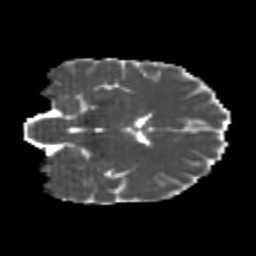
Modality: MD
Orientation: coronal
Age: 23
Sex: female
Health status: healthy
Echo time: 0.074 s